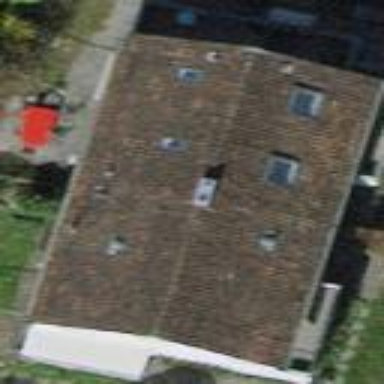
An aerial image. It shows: Semidetached house with gabled roof.